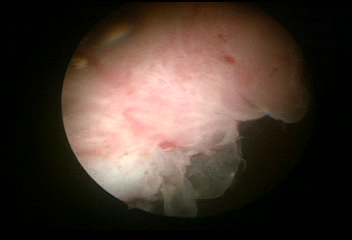
Modality: WLC
Class: Non-malignant
Subclass: BenignNOS
Lesion: L1
Morphology: Papillary
Bladder cancer association: No
Annotated structures: Tumor